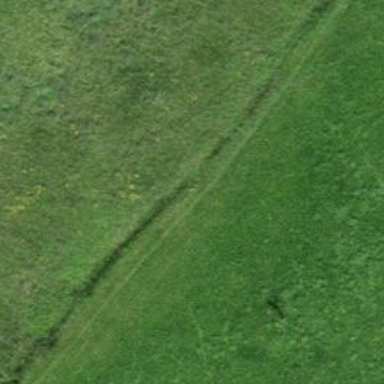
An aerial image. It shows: Grass path.